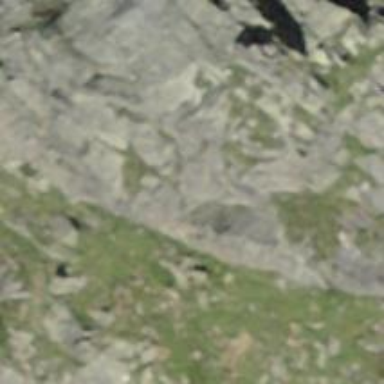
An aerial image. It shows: Natural cliff.